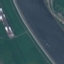
Land use / land cover class: River